Question: Am using Hibernate 3.6
Below is 'Employee' class code.
'''
public class Employee {
private int id;
public int getId() {
return id;
}
public void setId(int id) {
this.id = id;
}
'''
Below is 'Employee.hbm.xml' file,
'''
<class name="com.testing.hibernate.Employee" table="HIB_EMPLOYEE">
<meta attribute="class-description">
This class contains the Employee details.
</meta>
<id name="id" type="int" column="id">
<generator class="sequence"></generator>
</id>
<property name="firstName" column="first_name" type="string"></property>
<property name="lastName" column="last_name" type="string"></property>
<property name="salary" column="salary" type="int"></property>
</class>
'''
I have created sequence in Database. Below SS for reference. How can I overcome the exception that am getting?

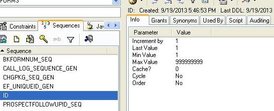
Answer: You have to give the reference of the sequence to hibernate.
'''
<generator class="sequence">
<param name="sequence">SEQUENCE_NAME</param>
</generator>
'''